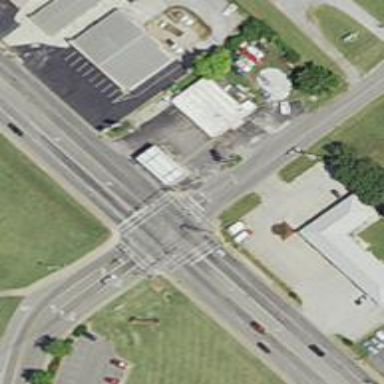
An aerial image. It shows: Marked crossing on the road.